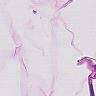
Metastatic tissue present: no